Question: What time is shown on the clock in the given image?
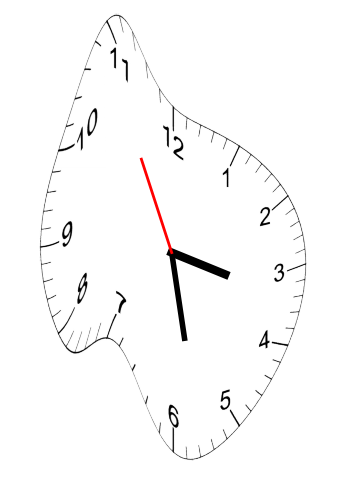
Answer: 03:27:55